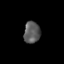
Tissue: skin
Cell type: Epithelial cells
Senescence score: 0.248
Nuclear area (px): 350
Mean DAPI intensity: 89.734